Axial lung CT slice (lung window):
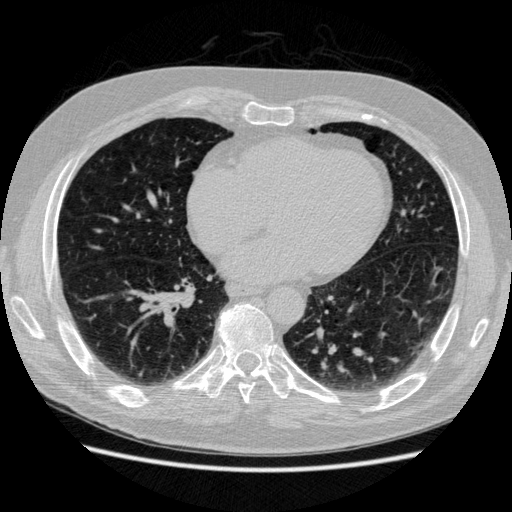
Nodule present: no